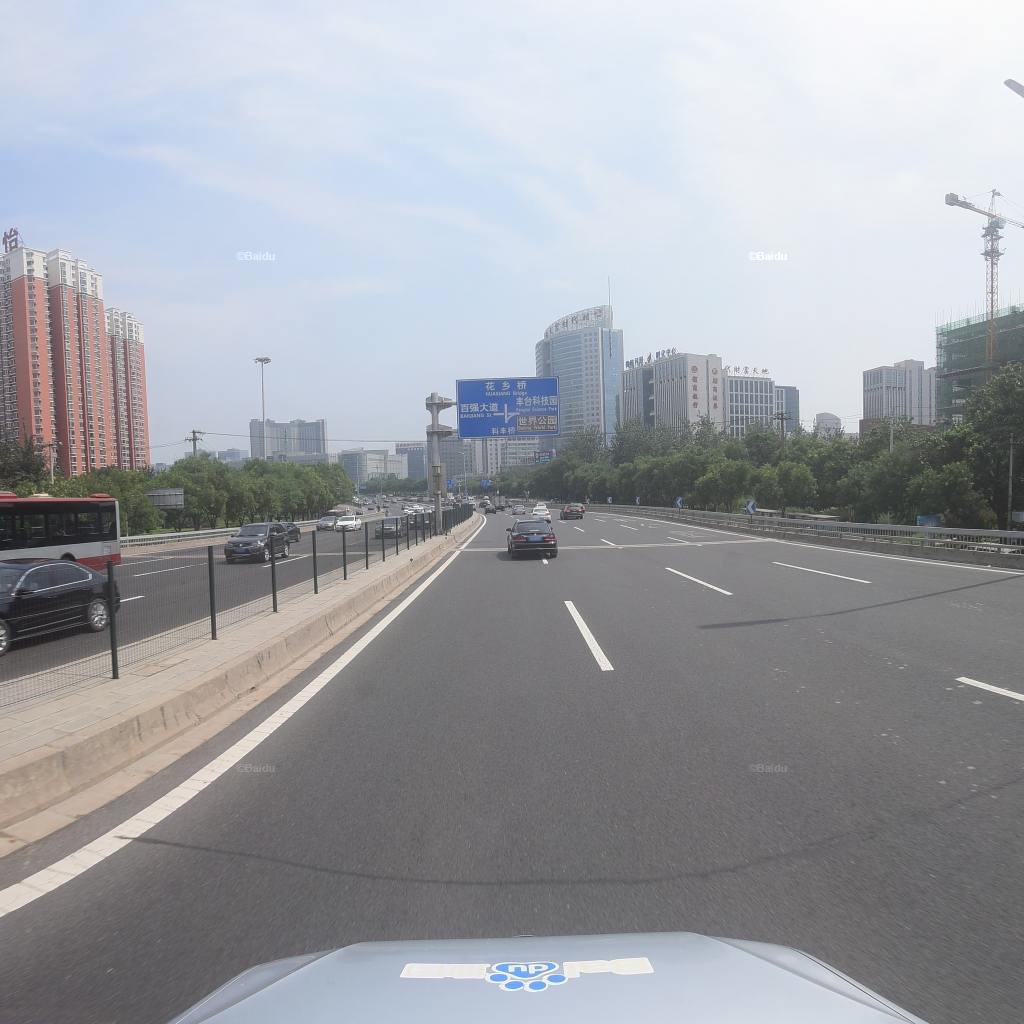
Region: Fengtai
Road damage annotations: transverse patch